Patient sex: F
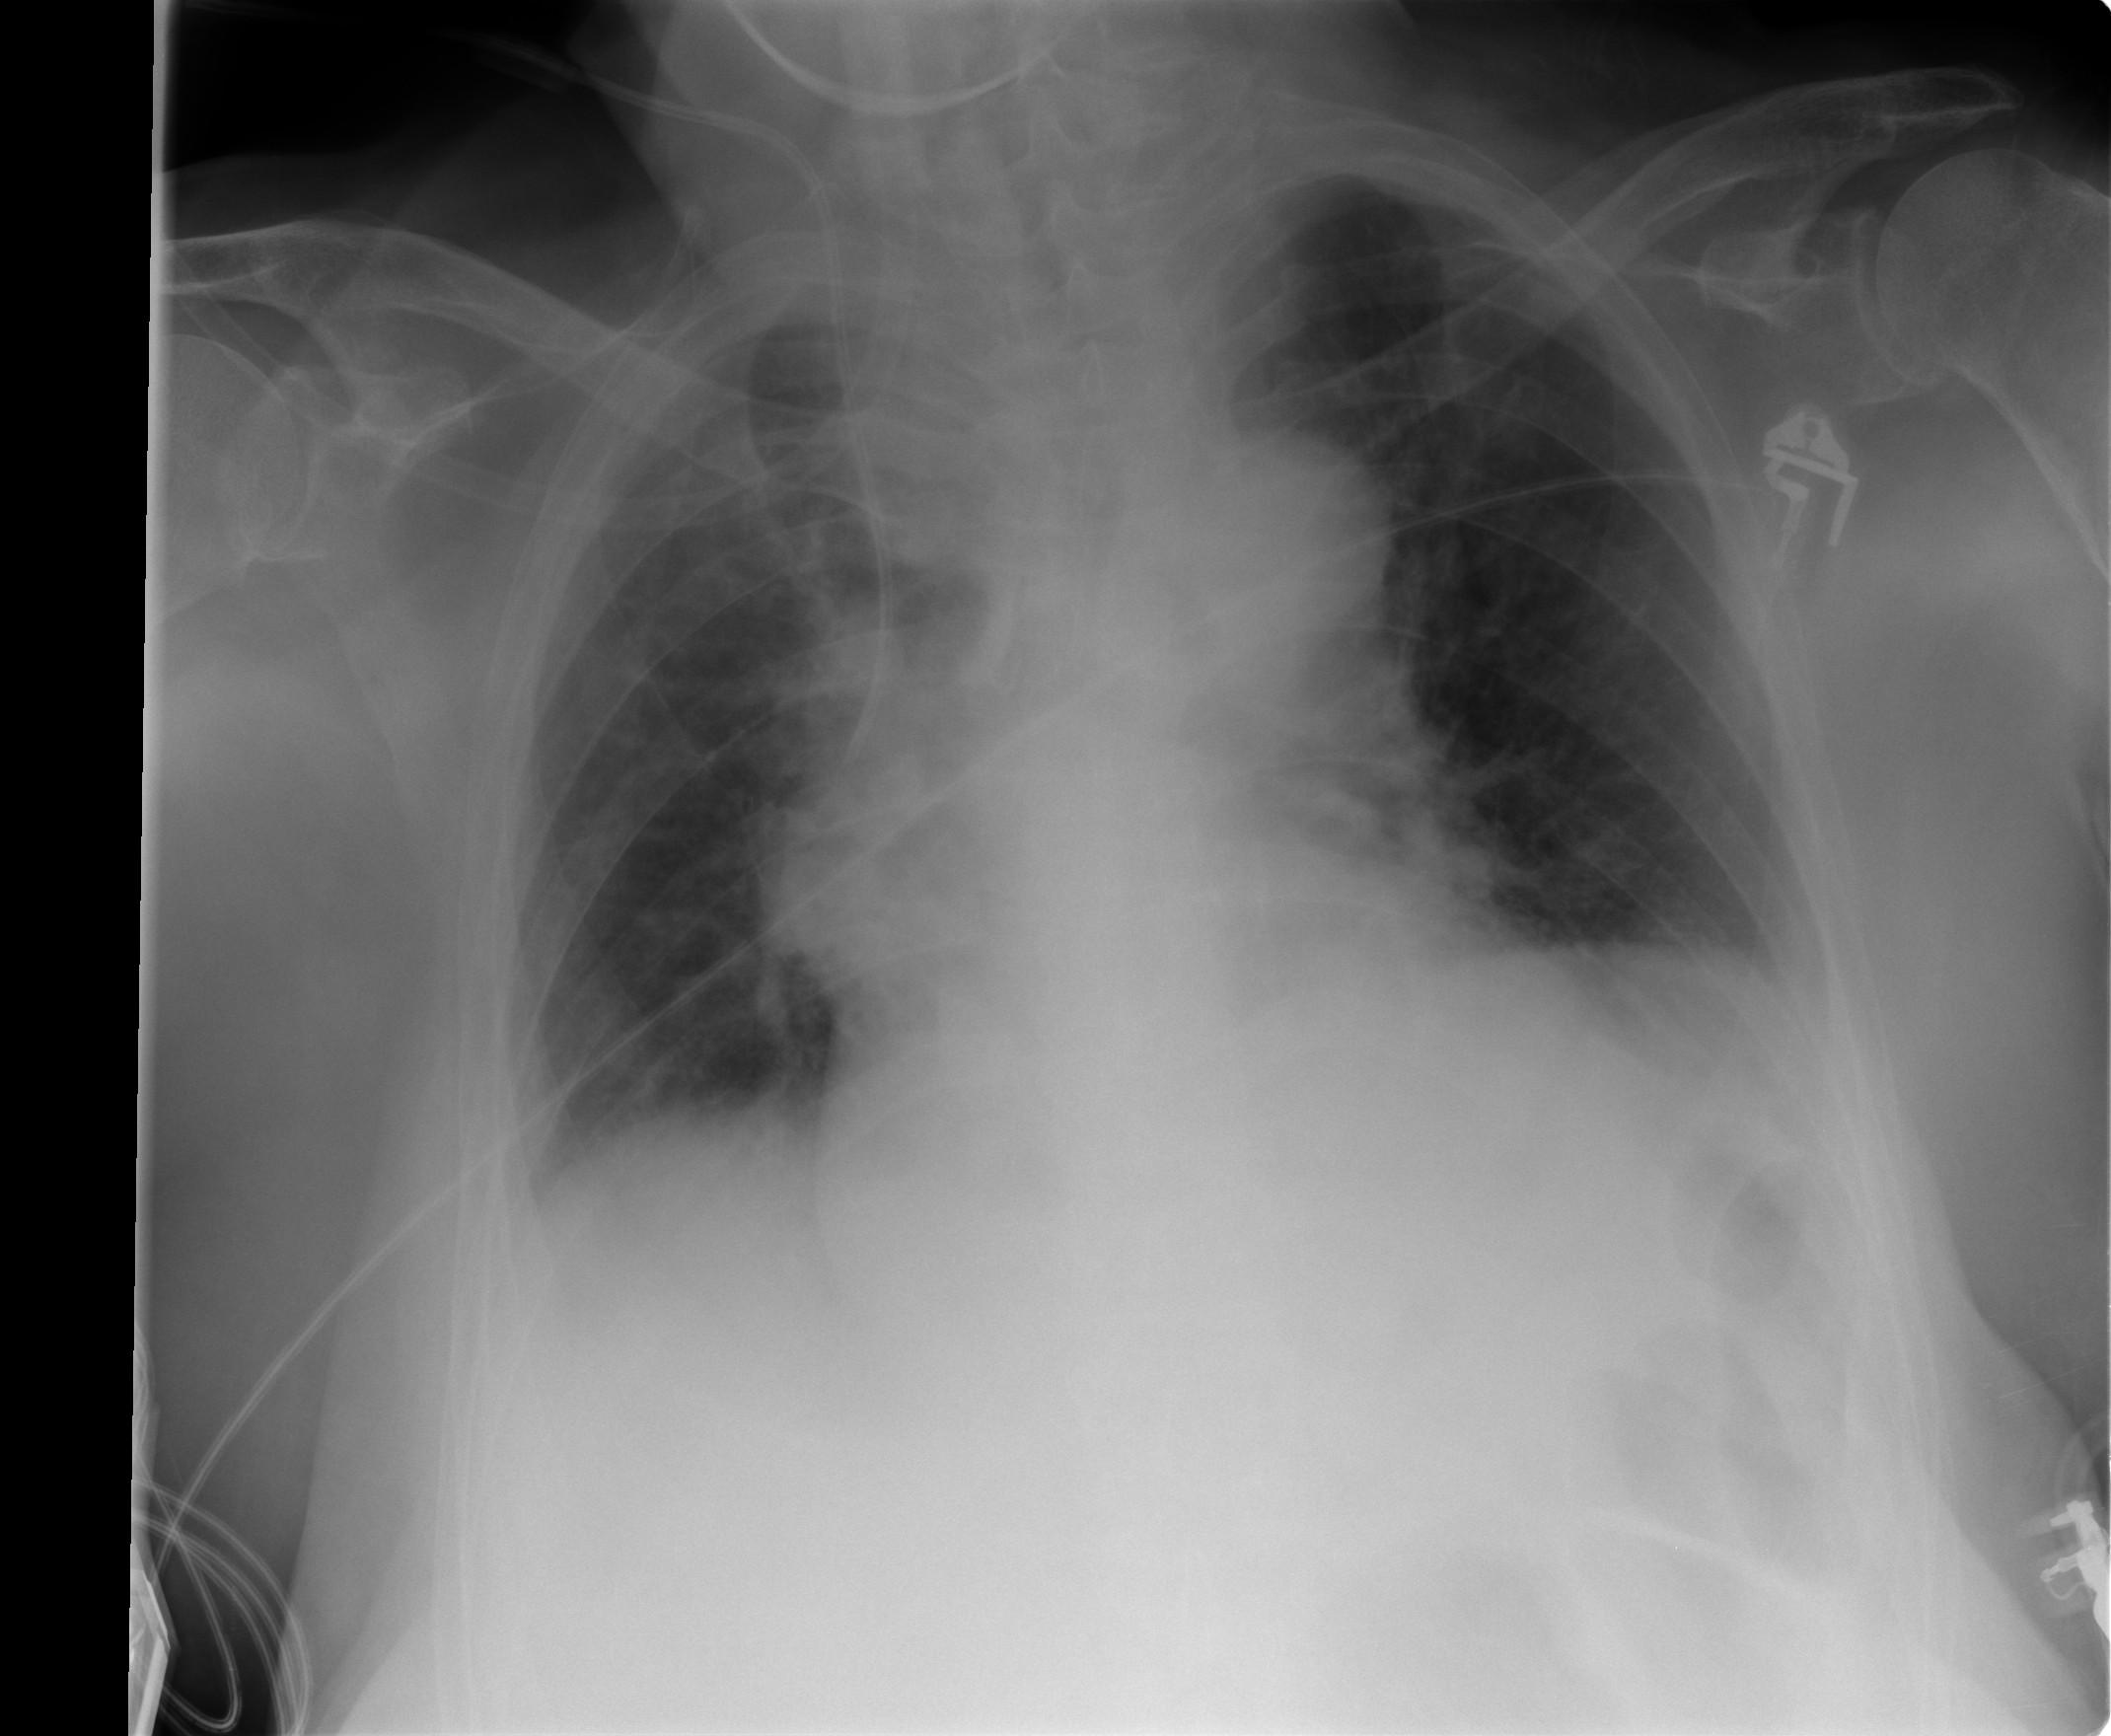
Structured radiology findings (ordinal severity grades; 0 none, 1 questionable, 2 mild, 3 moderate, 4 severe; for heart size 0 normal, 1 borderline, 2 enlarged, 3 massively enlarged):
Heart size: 0
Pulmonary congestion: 0
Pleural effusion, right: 0
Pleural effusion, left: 0
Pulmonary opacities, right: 0
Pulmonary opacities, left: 0
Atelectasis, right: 2
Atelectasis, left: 2